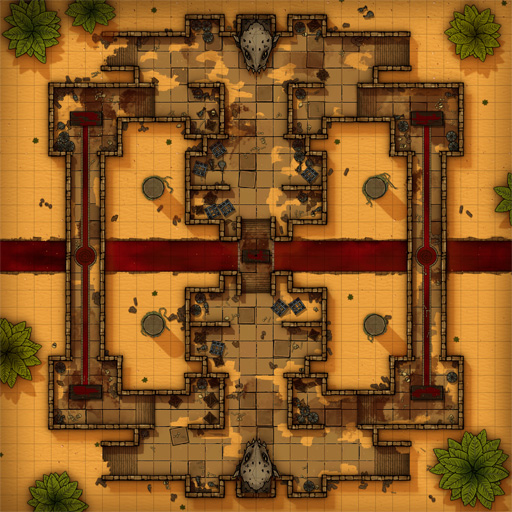
A D&D Grid Map dungeon dessert background blood river giant skull north giant skull south (Desert Sacrifice Temple Map)